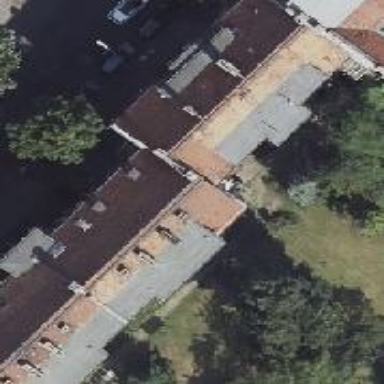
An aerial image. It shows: Part of building.